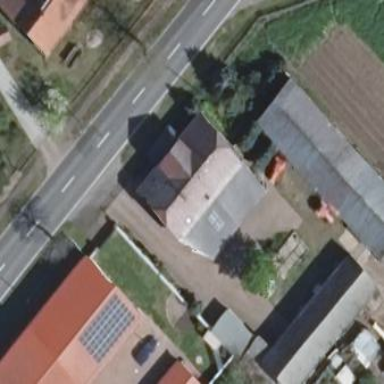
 where the roof orientation is along its length."